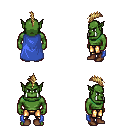
a pixel art fantasy rpg character, male body template, orc, green skin, blue cape, gold greaves, blonde mohawk hairstyle, brown shoes, four views (front, back, left, right), 2x2 character sprite sheet, small pixel art, hard edges, no anti-aliasing